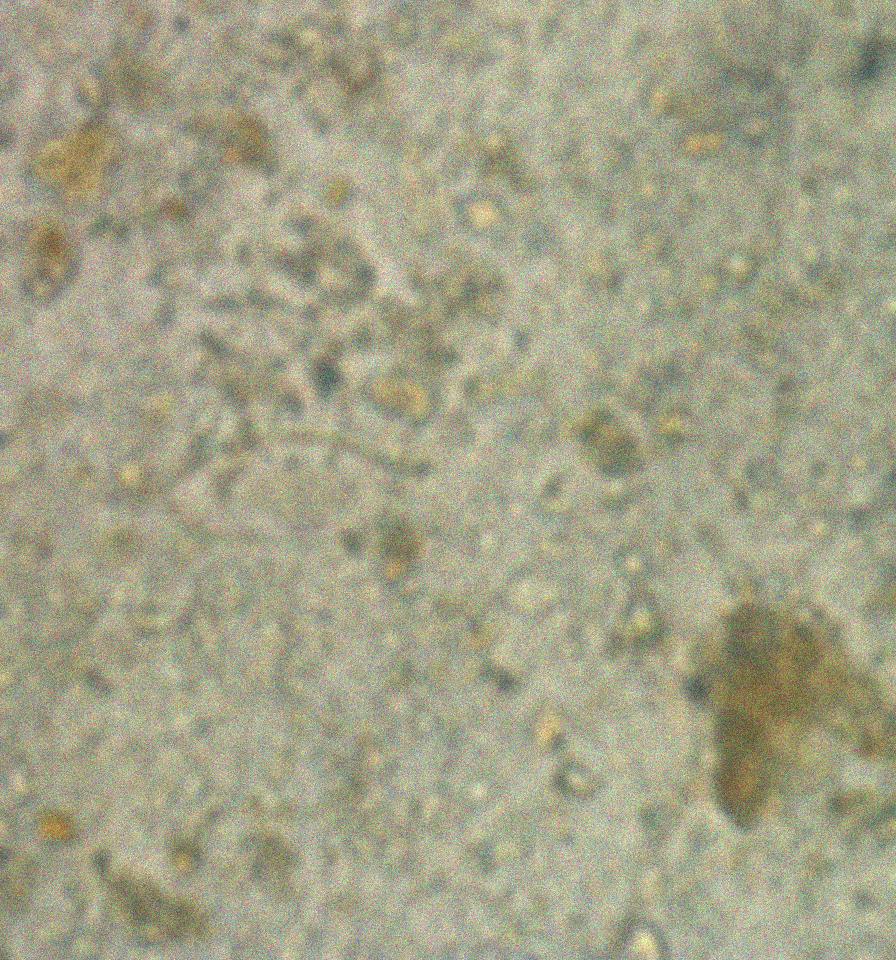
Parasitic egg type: Enterobius vermicularis